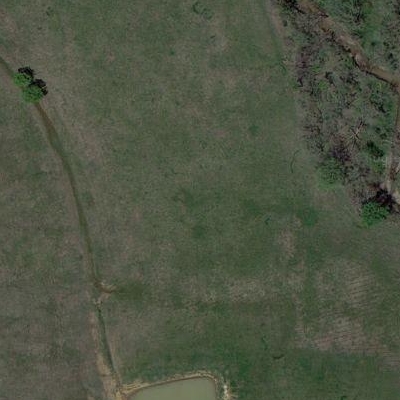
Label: Grass